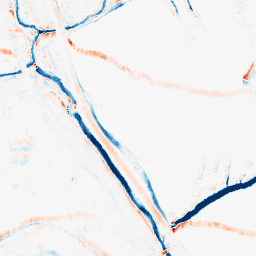
Category: morphological
Decomposition family: morphological_rect
Decomposition parameters: operation: average
width: 5
height: 10
Upsampling method: sinc_blackman
Upsampling parameters: scale: 2
kernel_size: 8
Upsampling scale: 2